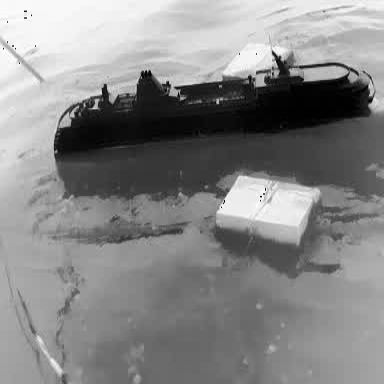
There is a container_ship in the infrared image.